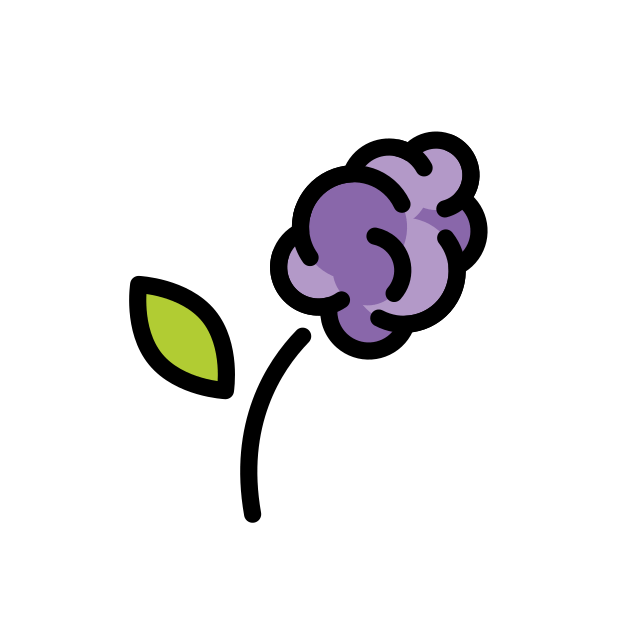
Emoji: 🪻
Name: hyacinth
Unicode: 0x1fabb